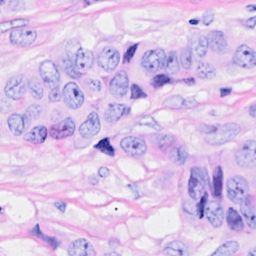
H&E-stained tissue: Breast